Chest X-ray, PA view. Patient: 70 years old, sex M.
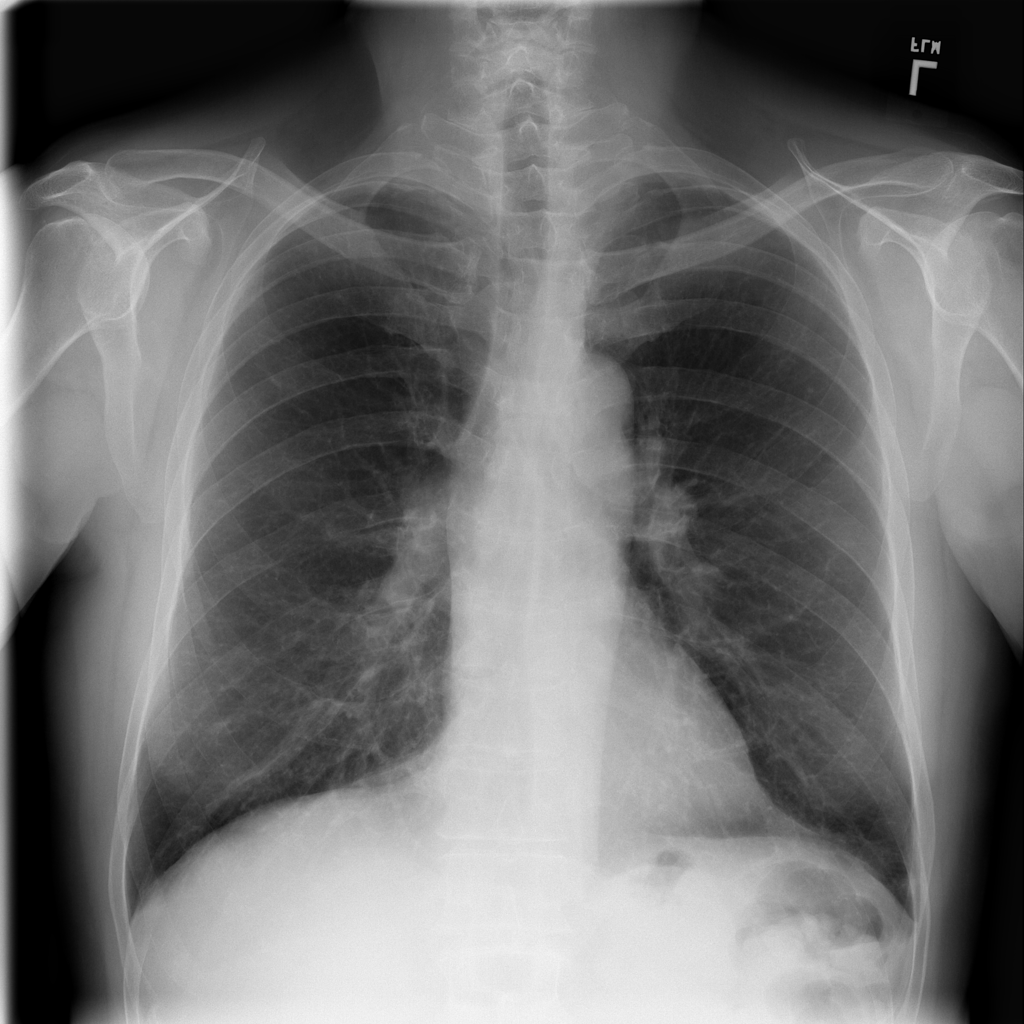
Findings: No Finding